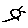
Label: sun